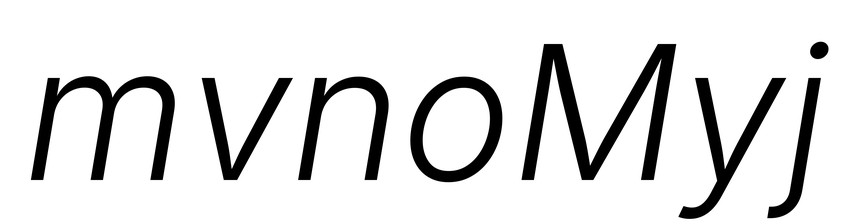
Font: Inter-Italic_Light_Italic